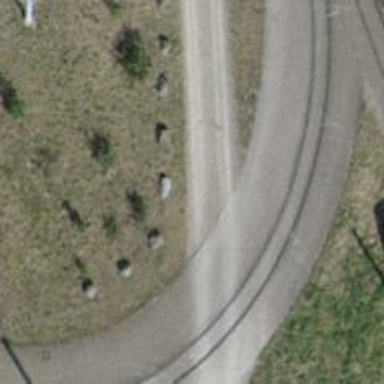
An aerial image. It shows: Unpaved track with grade2 surface.